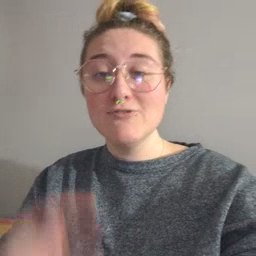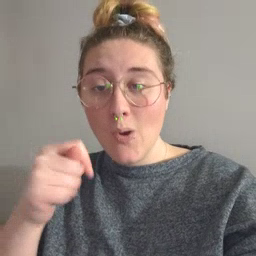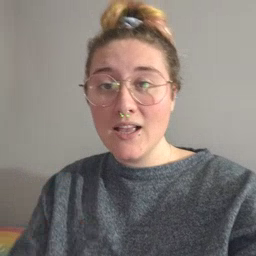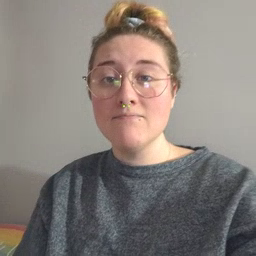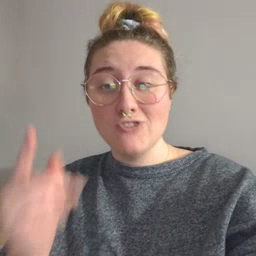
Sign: toy